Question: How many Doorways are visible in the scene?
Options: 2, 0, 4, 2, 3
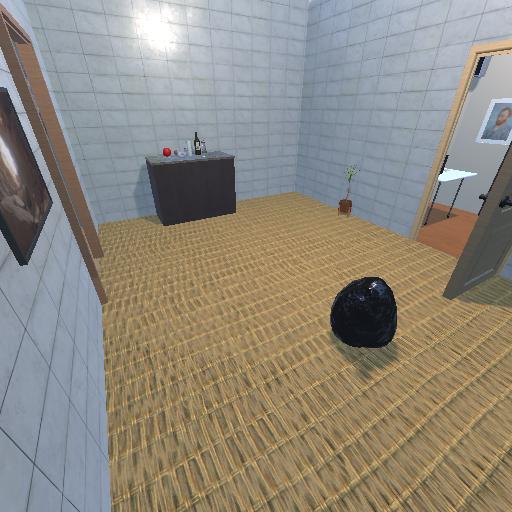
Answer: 2